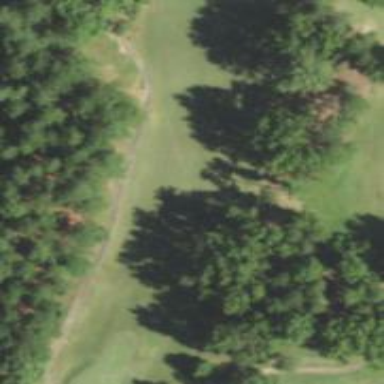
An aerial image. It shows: View of golf hole.